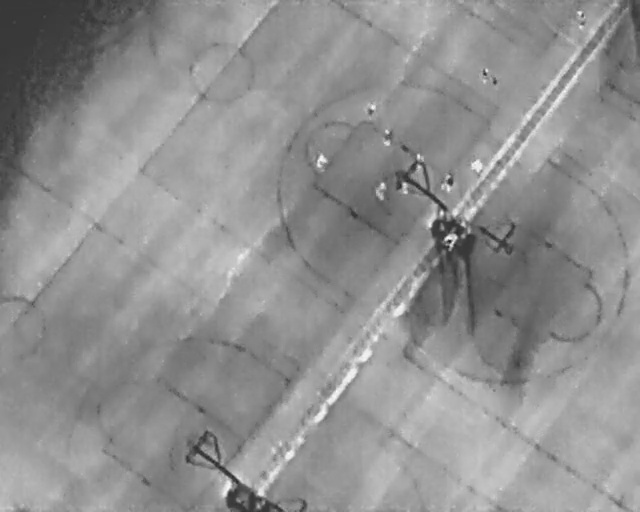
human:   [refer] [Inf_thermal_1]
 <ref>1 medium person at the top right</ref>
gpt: <box>[[89, 2, 92, 5, 2]]</box>

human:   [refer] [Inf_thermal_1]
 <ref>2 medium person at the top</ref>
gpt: <box>[[56, 20, 59, 22, 17], [59, 25, 62, 27, 2]]</box>

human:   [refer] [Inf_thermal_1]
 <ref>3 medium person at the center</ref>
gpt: <box>[[48, 30, 51, 33, 8], [57, 36, 61, 38, 2], [64, 30, 67, 32, 2]]</box>

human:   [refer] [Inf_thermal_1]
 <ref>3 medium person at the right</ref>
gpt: <box>[[72, 31, 75, 33, 2], [68, 34, 71, 36, 12], [68, 45, 71, 48, 27]]</box>

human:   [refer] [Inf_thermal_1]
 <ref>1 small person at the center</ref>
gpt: <box>[[62, 36, 64, 37, 2]]</box>